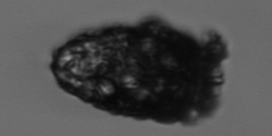
Label: Stenosemella_pacifica